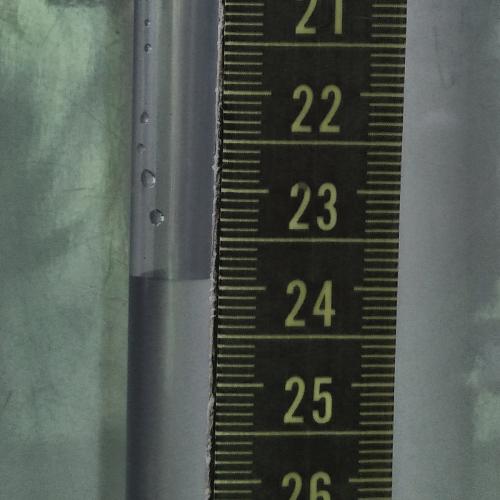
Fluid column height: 23.9 cm